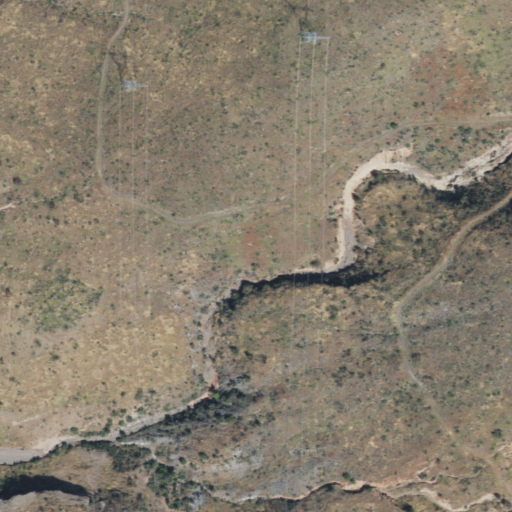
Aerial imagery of valley in Arizona named Sycamore Canyon containing grassland and shrub